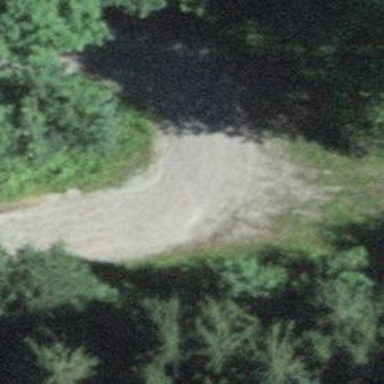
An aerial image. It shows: Track with grade 2 gravel surface.